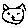
Label: cat